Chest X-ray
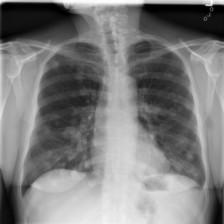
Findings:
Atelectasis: negative
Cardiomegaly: negative
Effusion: negative
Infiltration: negative
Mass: positive
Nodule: negative
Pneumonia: negative
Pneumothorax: negative
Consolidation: negative
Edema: negative
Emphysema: negative
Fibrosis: negative
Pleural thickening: negative
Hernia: negative